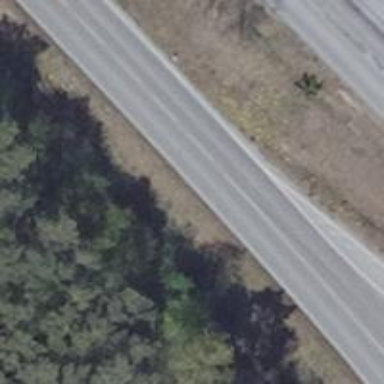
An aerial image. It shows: Asphalt trunk motorway.